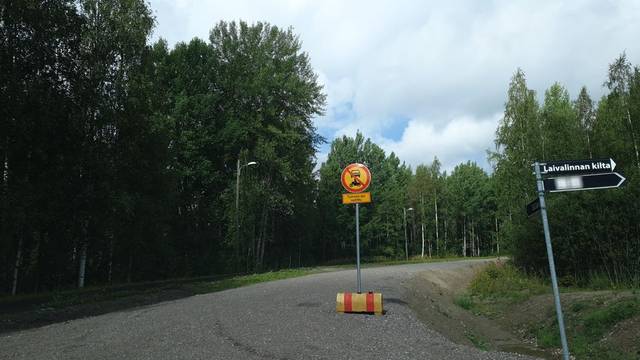
Region: Finland
Coordinates: 62.34, 27.853